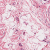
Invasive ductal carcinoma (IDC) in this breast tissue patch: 0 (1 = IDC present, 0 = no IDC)